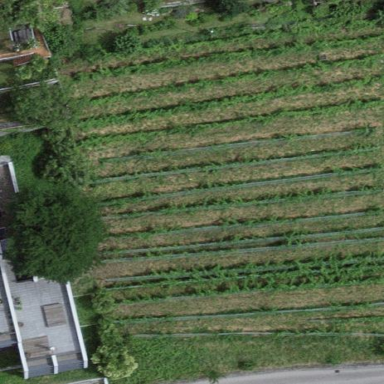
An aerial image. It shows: Vineyard where grapes are grown.